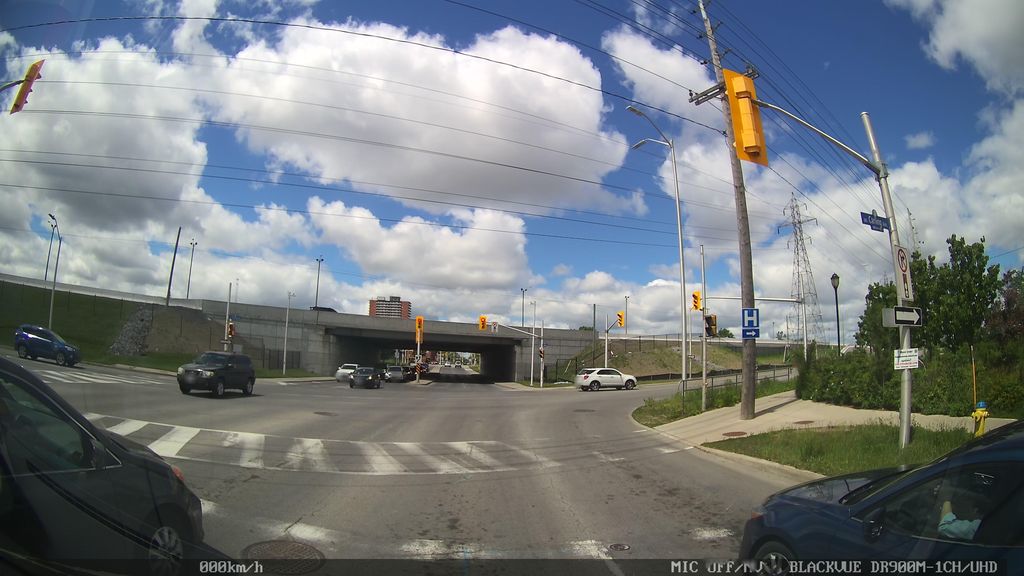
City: ottawa-gatineau